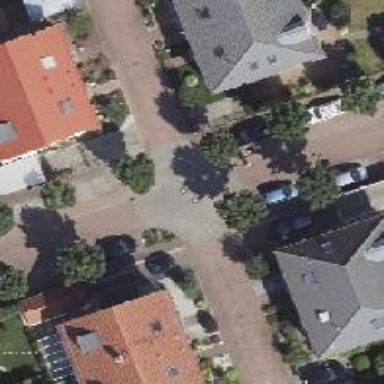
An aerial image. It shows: Living street.